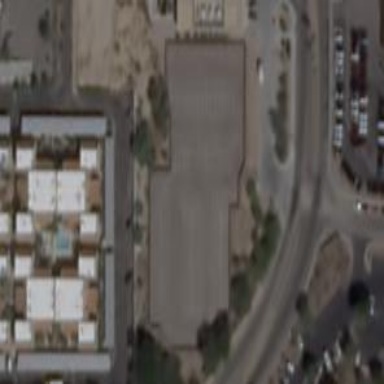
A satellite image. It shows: Parking area.